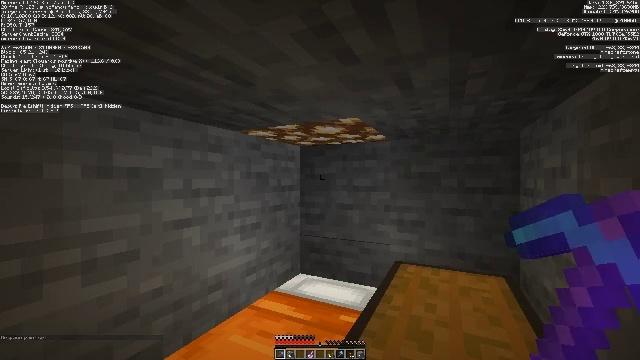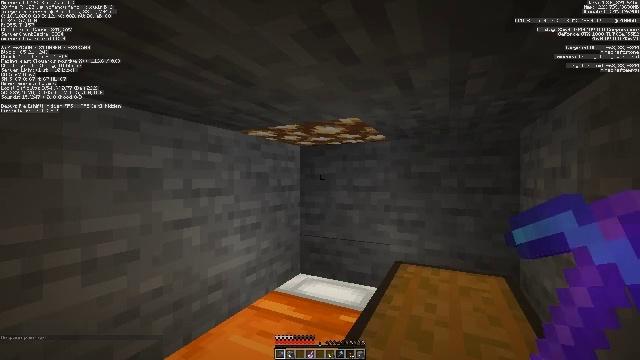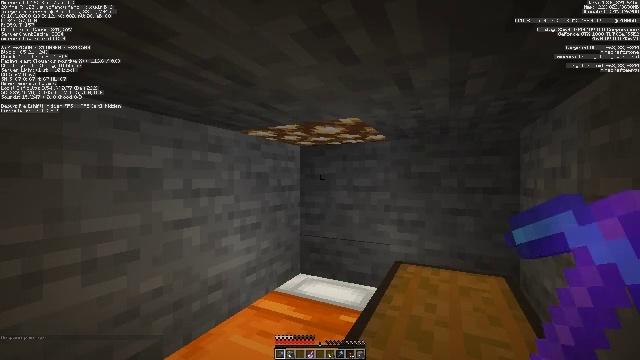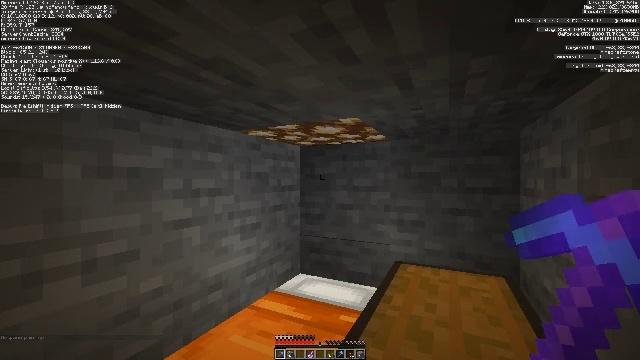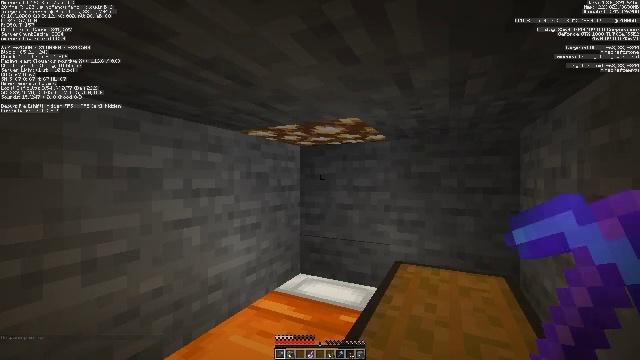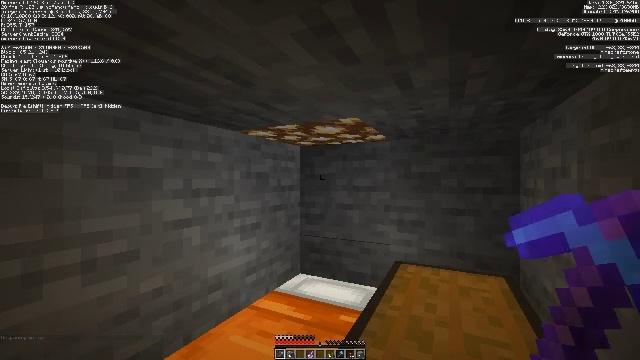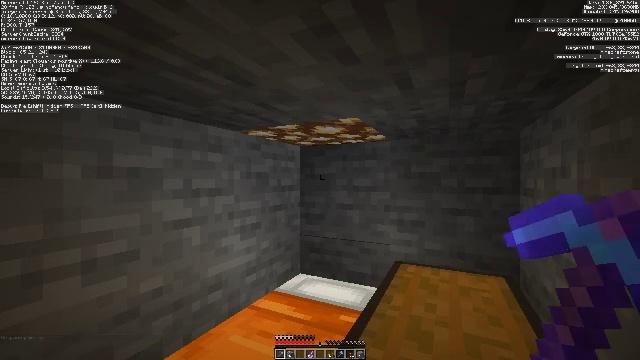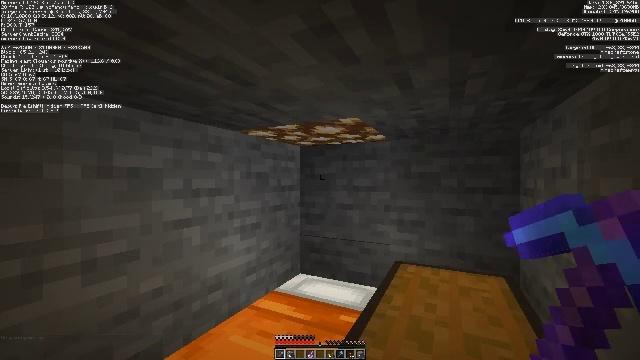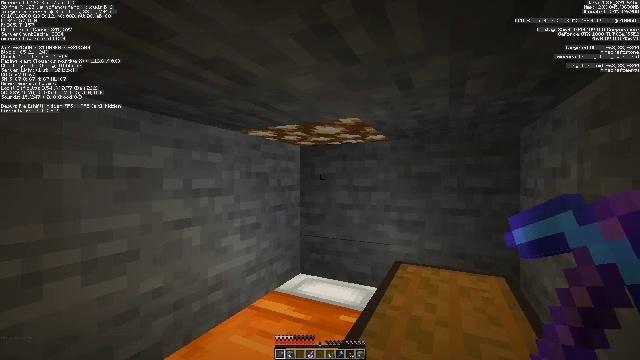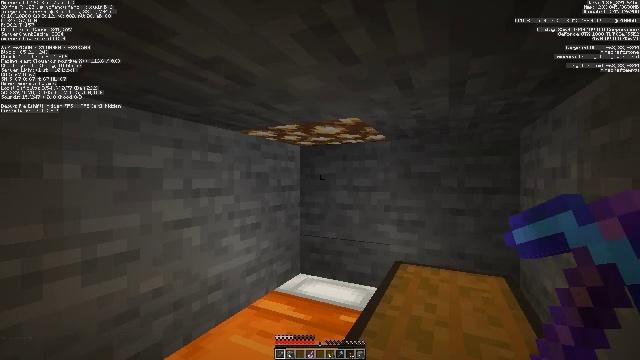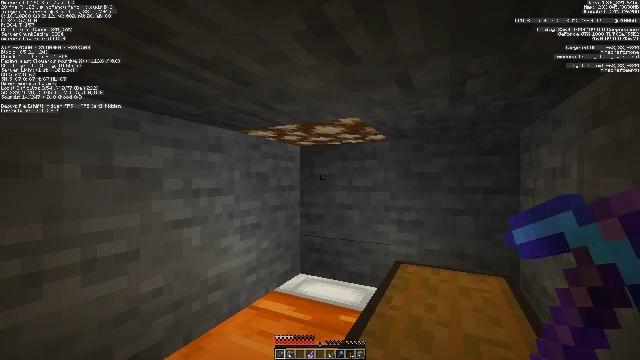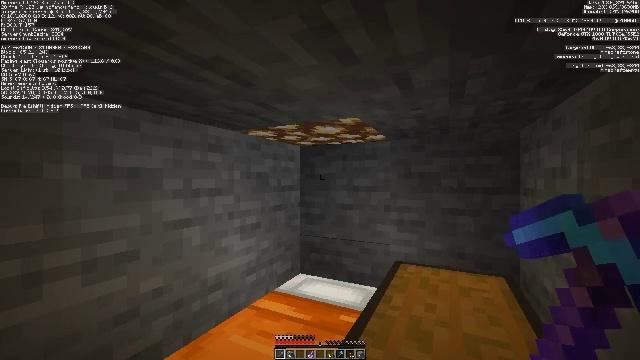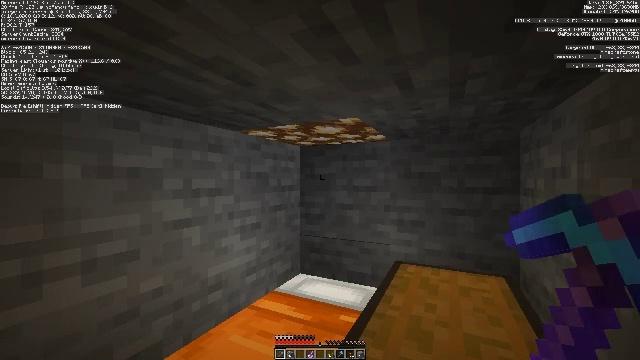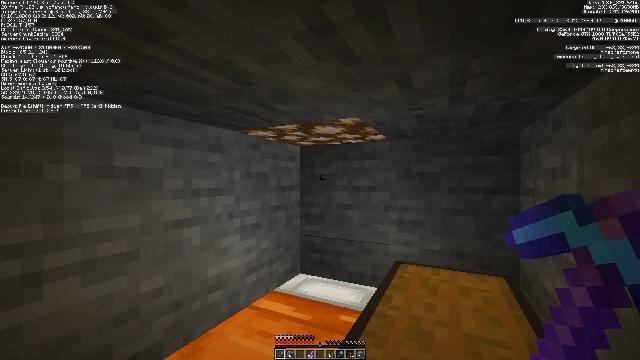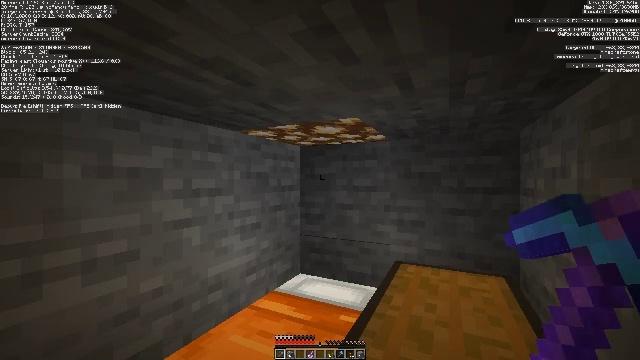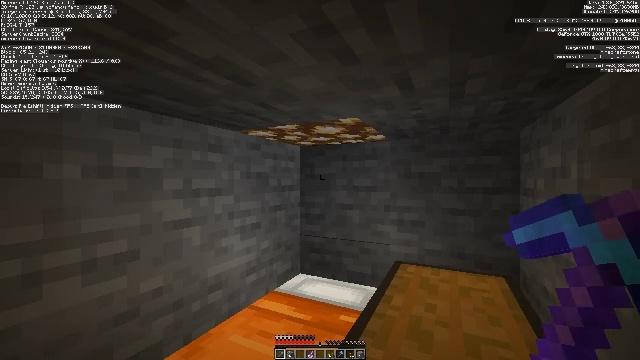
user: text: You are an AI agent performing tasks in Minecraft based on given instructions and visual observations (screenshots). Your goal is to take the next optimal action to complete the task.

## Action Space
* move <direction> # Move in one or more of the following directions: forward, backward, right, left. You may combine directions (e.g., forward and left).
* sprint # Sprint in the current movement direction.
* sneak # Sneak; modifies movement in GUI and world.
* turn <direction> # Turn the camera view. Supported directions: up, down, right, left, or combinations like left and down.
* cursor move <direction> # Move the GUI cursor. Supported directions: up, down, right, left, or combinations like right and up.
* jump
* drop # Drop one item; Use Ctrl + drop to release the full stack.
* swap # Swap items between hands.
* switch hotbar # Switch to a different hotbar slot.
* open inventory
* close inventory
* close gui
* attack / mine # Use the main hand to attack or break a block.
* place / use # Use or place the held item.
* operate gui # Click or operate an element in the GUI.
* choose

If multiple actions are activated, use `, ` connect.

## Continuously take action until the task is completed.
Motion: motion action
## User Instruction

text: Mine the yellow shulker box.
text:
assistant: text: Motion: no_op
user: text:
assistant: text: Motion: no_op
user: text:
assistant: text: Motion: no_op
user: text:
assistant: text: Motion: no_op
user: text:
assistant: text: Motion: no_op
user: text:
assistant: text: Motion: no_op
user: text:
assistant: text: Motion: no_op
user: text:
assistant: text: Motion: no_op
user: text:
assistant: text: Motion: no_op
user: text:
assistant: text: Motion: no_op
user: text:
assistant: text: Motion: no_op
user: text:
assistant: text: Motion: no_op
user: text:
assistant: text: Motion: no_op
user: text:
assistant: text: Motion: no_op
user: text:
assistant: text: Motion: no_op
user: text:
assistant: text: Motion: no_op
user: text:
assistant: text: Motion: no_op
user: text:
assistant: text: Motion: no_op
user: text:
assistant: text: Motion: no_op
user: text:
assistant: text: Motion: no_op
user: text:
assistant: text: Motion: no_op
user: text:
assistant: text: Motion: no_op
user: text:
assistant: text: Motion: no_op
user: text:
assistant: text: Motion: no_op
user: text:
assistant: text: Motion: no_op
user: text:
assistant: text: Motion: no_op
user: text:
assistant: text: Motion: no_op
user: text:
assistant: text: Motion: turn left
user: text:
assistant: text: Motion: turn left and up
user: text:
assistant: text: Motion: turn left and down